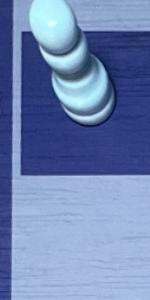
Label: Empty